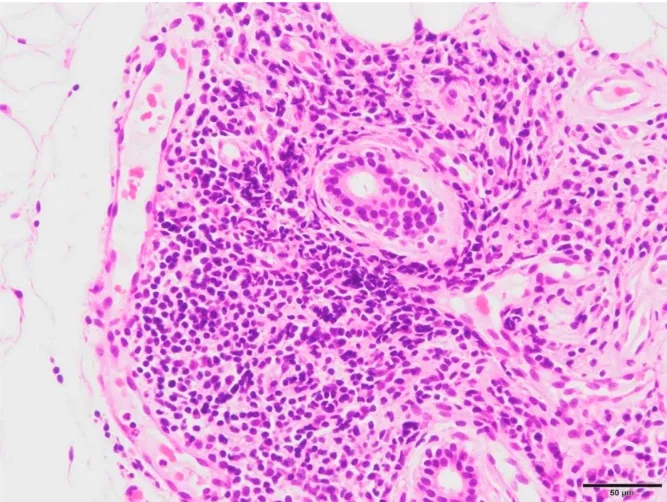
Lip biopsy specimen (hematoxylin and eosin staining, x100) demonstrates lymphocyte infiltration into the minor salivary glands or lacrimal glands.
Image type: pathology (h&e)